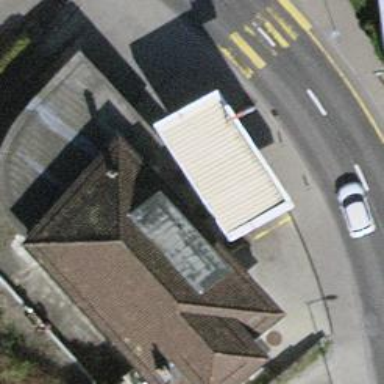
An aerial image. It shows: Building that serves as fuel station.